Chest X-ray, PA view. Patient: 46 years old, sex M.
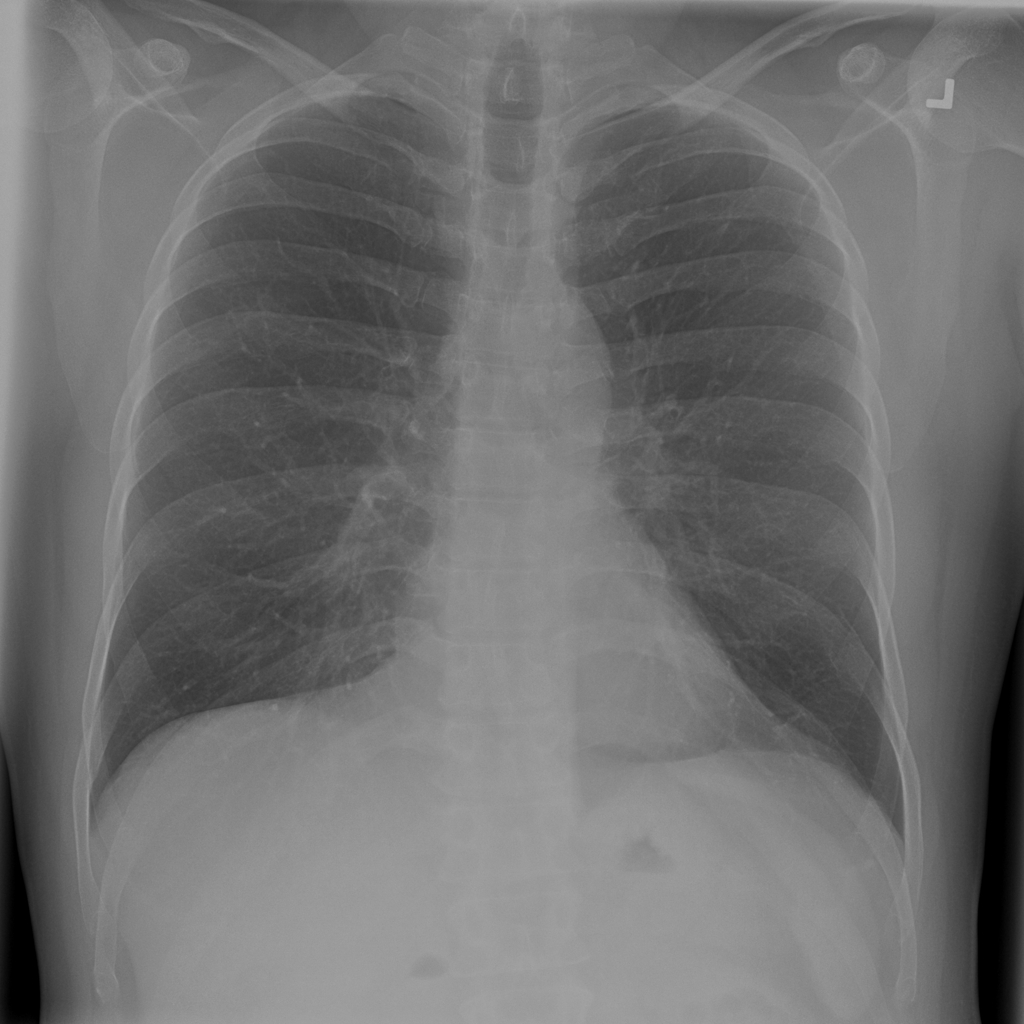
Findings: No Finding